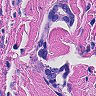
Metastatic tissue present: yes